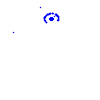
Particle: kaon